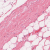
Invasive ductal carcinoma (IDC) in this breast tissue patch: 0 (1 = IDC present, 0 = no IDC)